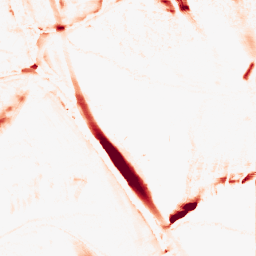
Category: morphological
Decomposition family: morphological_ellipse
Decomposition parameters: operation: opening
width: 10
height: 30
Upsampling method: cubic_mitchell
Upsampling parameters: scale: 8
Upsampling scale: 8